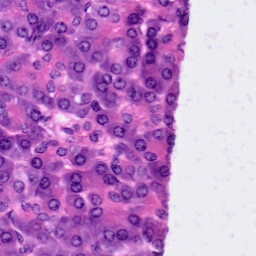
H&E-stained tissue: Pancreatic